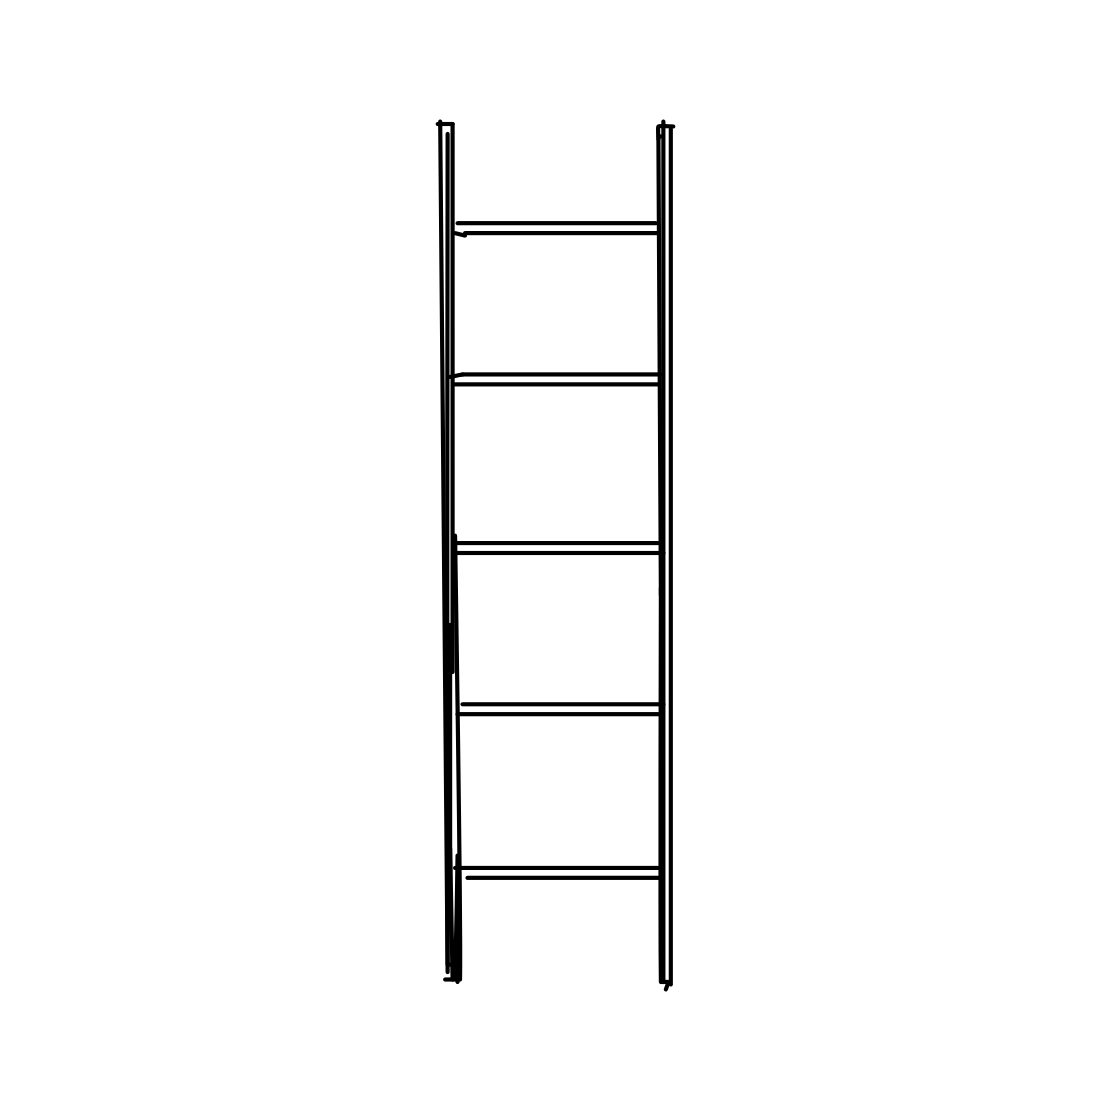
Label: ladder